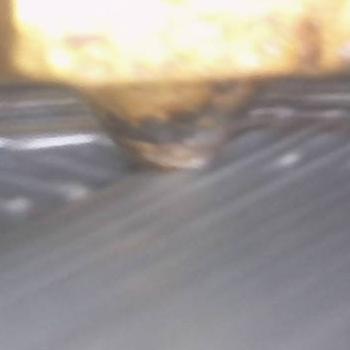
Flow rate: 149%